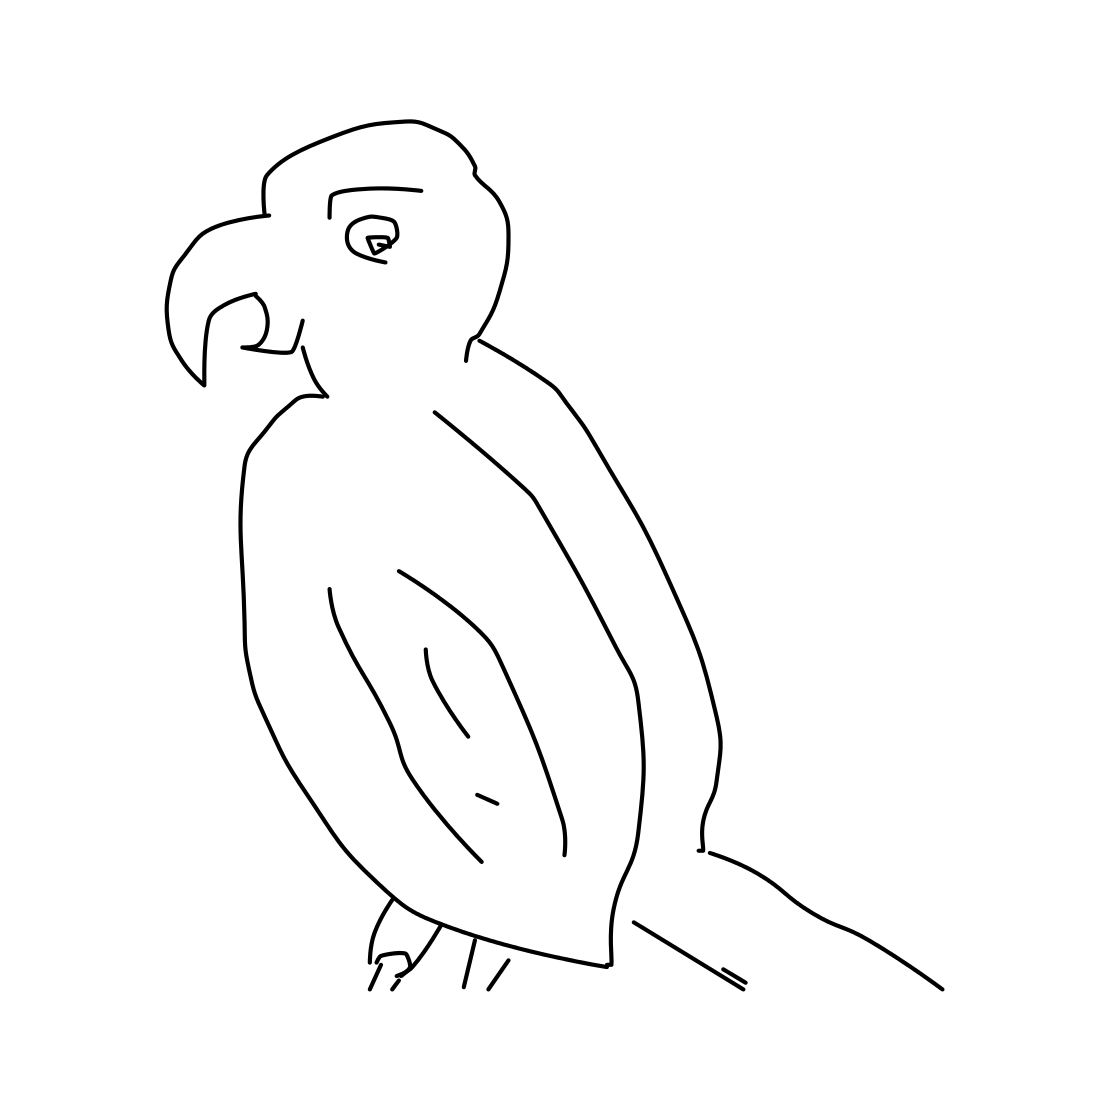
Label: parrot